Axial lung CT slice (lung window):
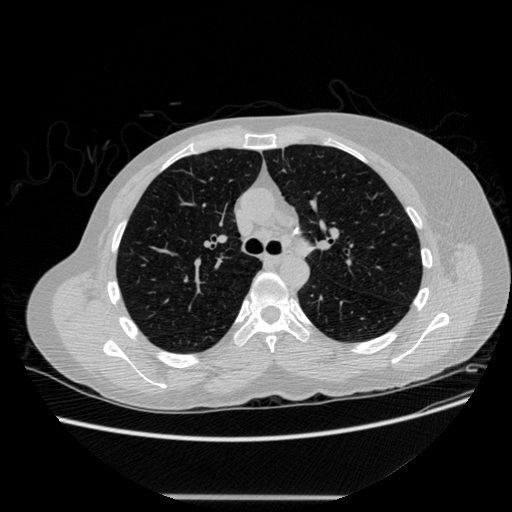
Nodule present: no